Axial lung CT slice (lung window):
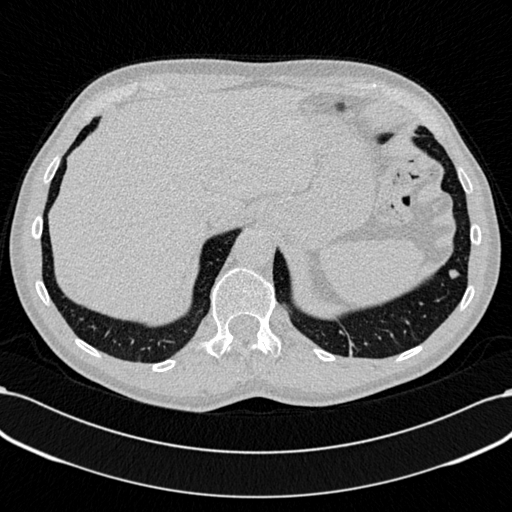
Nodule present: yes
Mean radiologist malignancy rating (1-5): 3.25